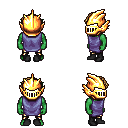
a pixel art fantasy rpg character, male body template, orc, green skin, chain tabard jacket, gold greaves, blonde curly afro hairstyle, gold helm, black shoes, four views (front, back, left, right), 2x2 character sprite sheet, small pixel art, hard edges, no anti-aliasing